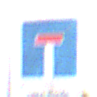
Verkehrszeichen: Sackgasse
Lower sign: HinweisGeaenderteVorfahrtVerkehrsfuehrungVerkehrsregelung3
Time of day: Midday
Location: Outdoor (Suburban)
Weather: Overcast
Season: NotSpecified
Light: Natural